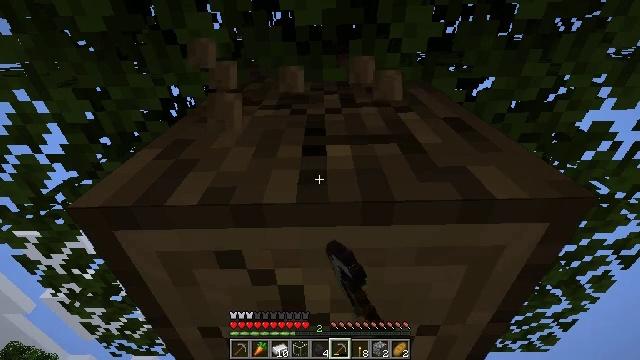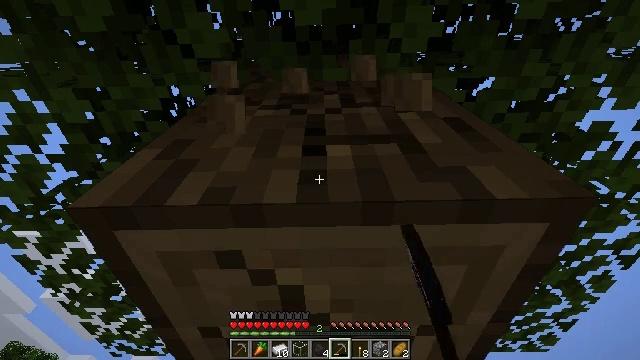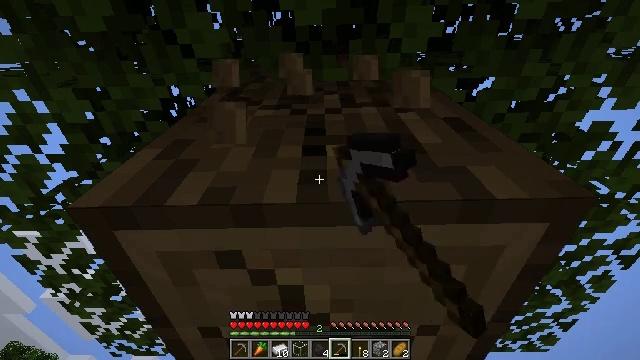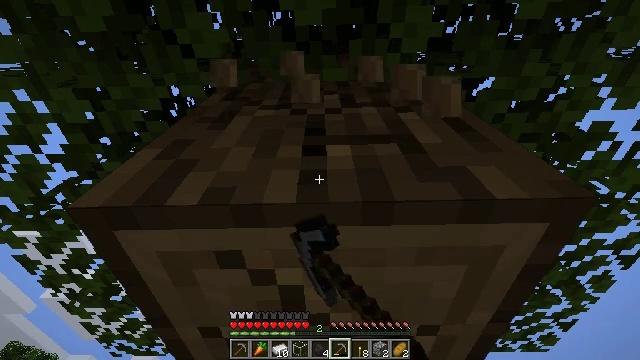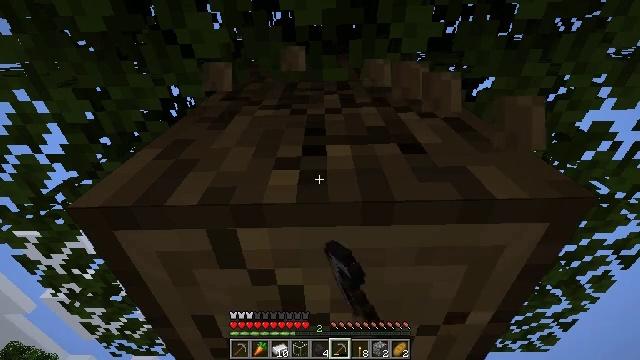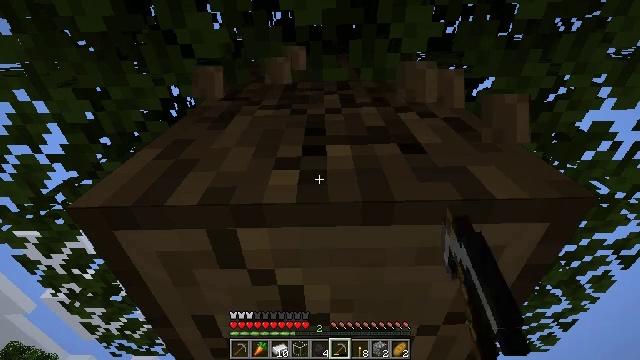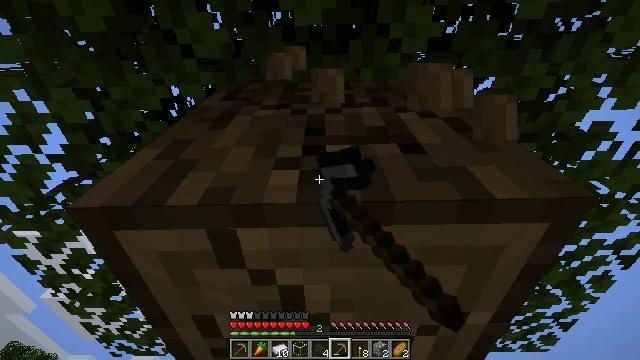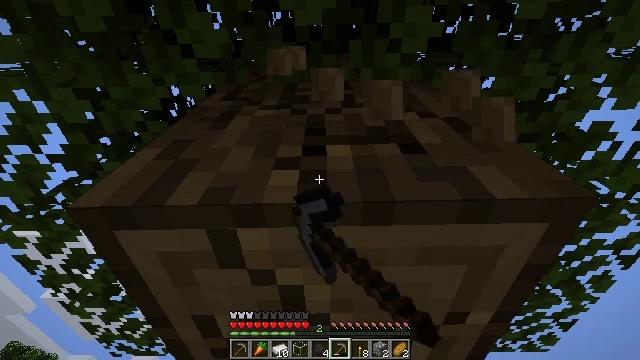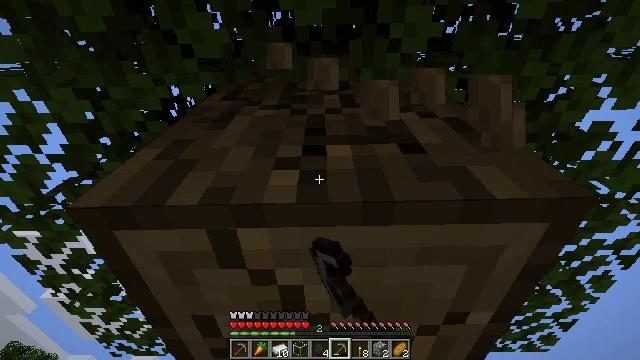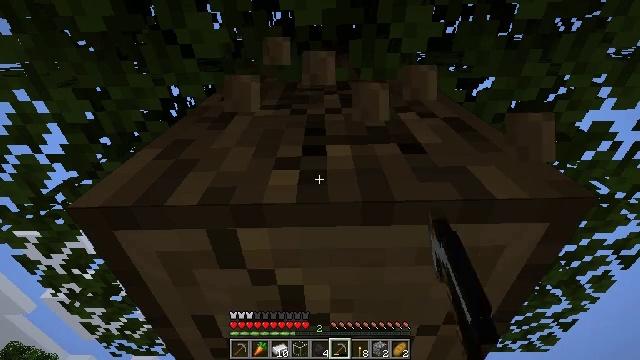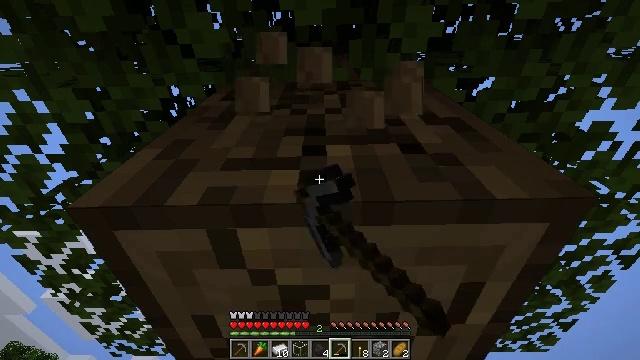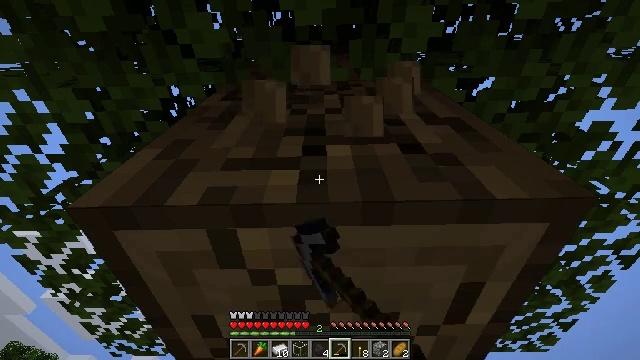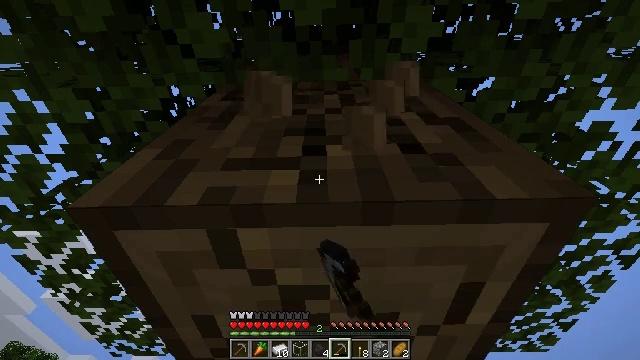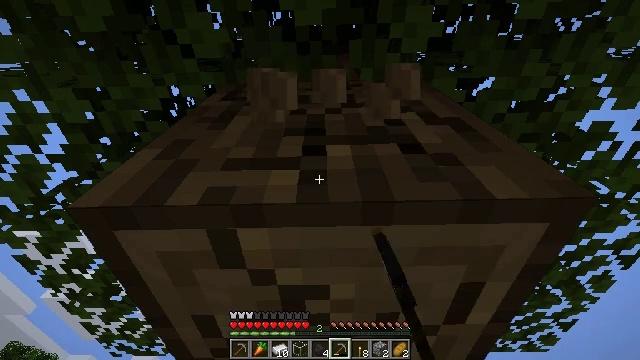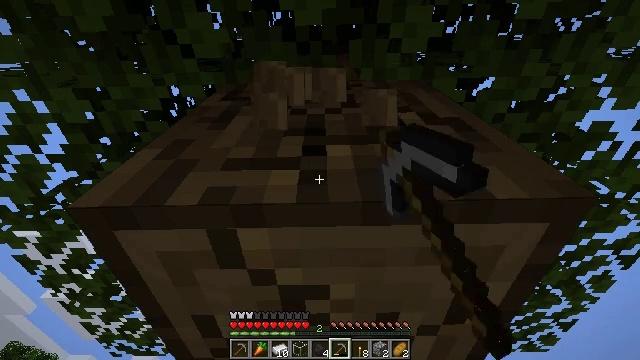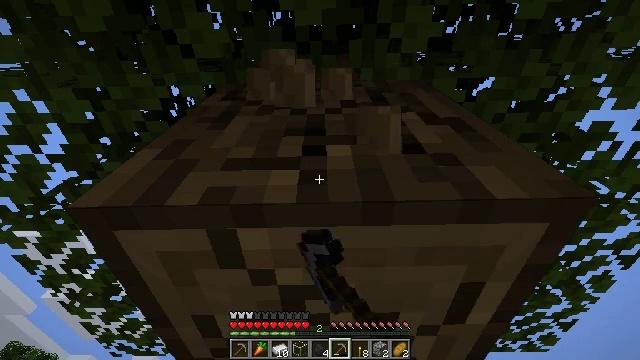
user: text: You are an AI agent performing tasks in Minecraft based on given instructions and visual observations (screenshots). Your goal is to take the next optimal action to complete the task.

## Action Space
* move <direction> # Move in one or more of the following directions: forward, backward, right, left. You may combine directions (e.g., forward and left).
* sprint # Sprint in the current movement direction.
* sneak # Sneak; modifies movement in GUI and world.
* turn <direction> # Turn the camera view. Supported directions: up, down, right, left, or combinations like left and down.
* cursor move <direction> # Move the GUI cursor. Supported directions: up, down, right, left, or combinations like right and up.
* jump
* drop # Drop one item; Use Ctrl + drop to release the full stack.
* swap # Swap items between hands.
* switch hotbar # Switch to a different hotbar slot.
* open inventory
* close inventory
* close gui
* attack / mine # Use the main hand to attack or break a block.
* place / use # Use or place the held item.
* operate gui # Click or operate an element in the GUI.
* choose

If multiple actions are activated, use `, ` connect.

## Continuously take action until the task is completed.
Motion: motion action
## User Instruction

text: Break the tree to get oak logs.
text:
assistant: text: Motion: attack / mine
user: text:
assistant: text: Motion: attack / mine
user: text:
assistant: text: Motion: attack / mine
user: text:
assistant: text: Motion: attack / mine
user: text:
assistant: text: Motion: attack / mine
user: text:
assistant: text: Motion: attack / mine
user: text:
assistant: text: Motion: attack / mine
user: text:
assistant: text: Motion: attack / mine
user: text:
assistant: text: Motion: attack / mine
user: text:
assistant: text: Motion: attack / mine
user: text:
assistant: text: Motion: attack / mine
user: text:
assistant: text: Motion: attack / mine
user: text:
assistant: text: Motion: attack / mine
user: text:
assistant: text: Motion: attack / mine
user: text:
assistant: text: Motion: attack / mine
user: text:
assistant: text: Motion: attack / mine
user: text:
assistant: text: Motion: attack / mine
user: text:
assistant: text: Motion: attack / mine
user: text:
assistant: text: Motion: attack / mine
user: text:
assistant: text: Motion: attack / mine
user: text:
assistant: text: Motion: attack / mine
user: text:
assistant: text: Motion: attack / mine
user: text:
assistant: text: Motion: attack / mine
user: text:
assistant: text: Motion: attack / mine
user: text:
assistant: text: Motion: attack / mine
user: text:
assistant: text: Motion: attack / mine
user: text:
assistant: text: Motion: attack / mine
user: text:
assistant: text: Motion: attack / mine
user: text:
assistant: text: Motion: attack / mine
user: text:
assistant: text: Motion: attack / mine